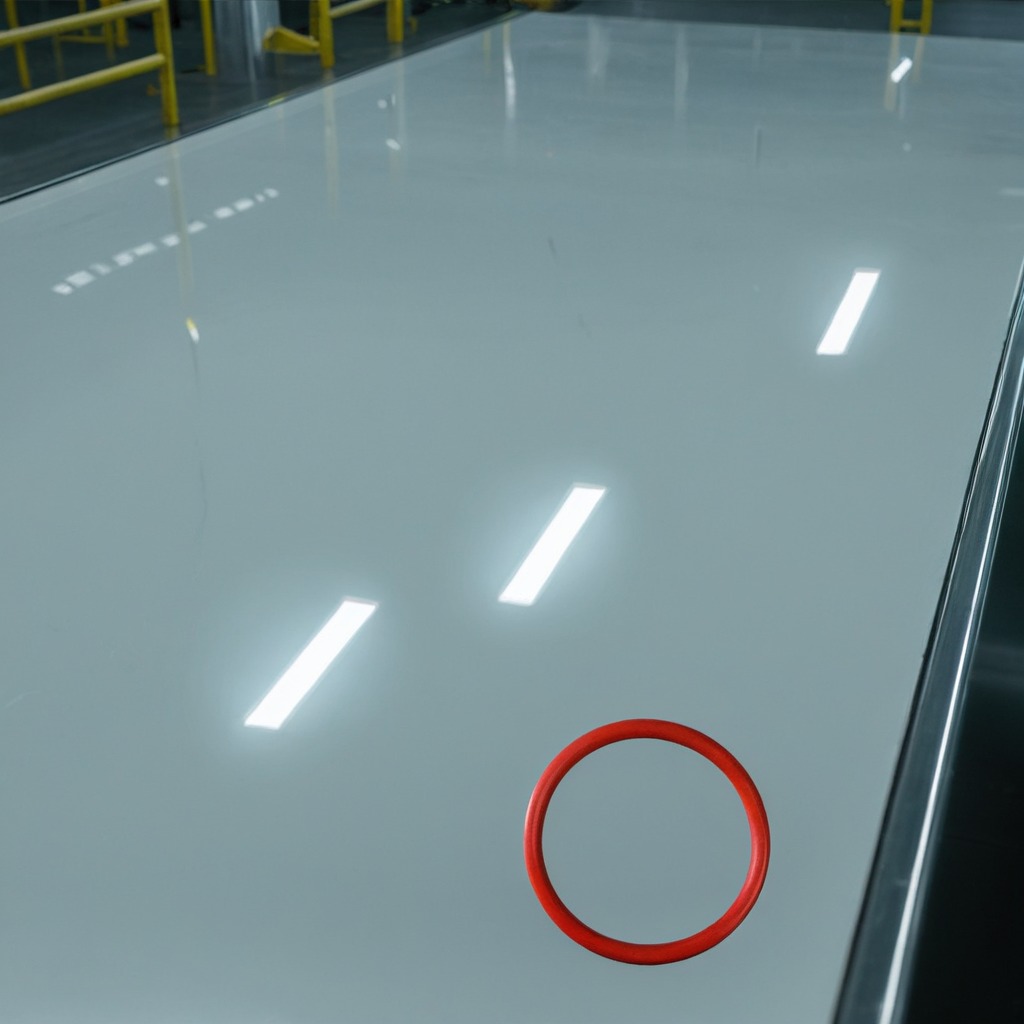
A rubber O-ring is lying on the table.